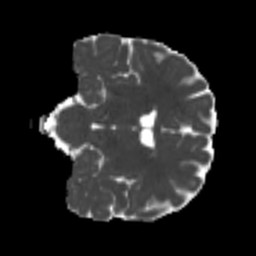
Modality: MD
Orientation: coronal
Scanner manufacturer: siemens
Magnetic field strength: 3 T
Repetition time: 4 s
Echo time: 0.0594 s